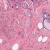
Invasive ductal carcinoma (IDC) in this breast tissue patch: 0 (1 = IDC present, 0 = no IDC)